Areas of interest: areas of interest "Factory"
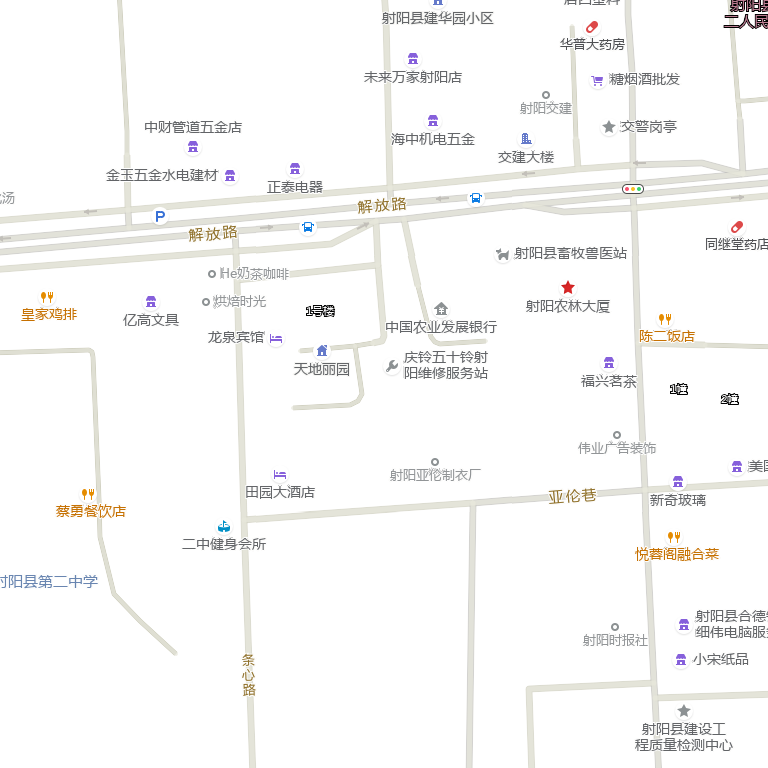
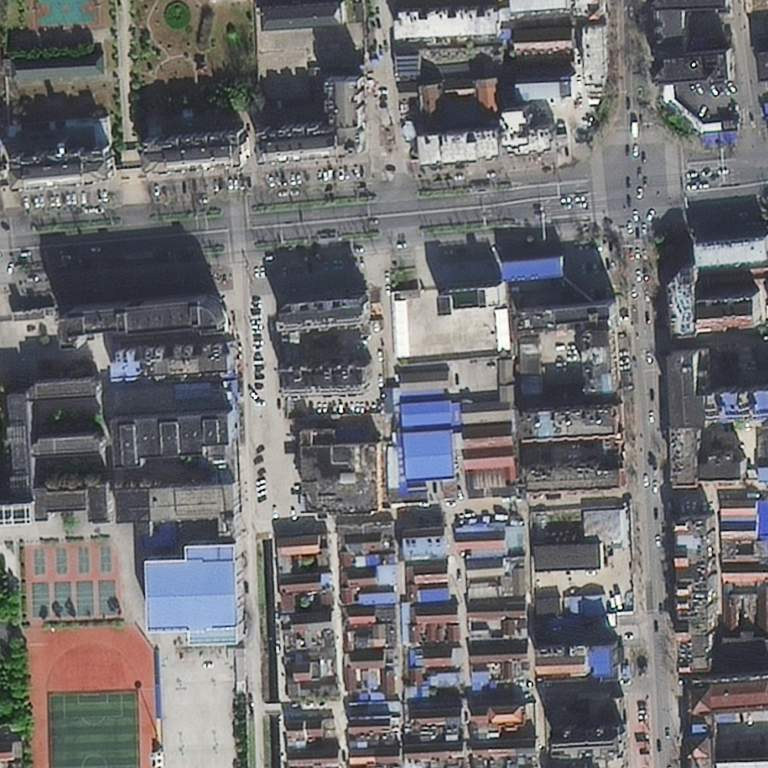